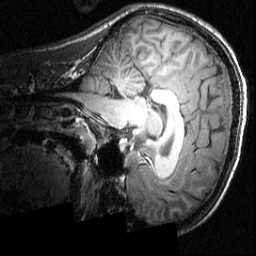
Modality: T1w
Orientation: sagittal
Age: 12
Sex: male
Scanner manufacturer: siemens
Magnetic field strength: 3.951 T
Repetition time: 1.5 s
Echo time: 0.00335 s